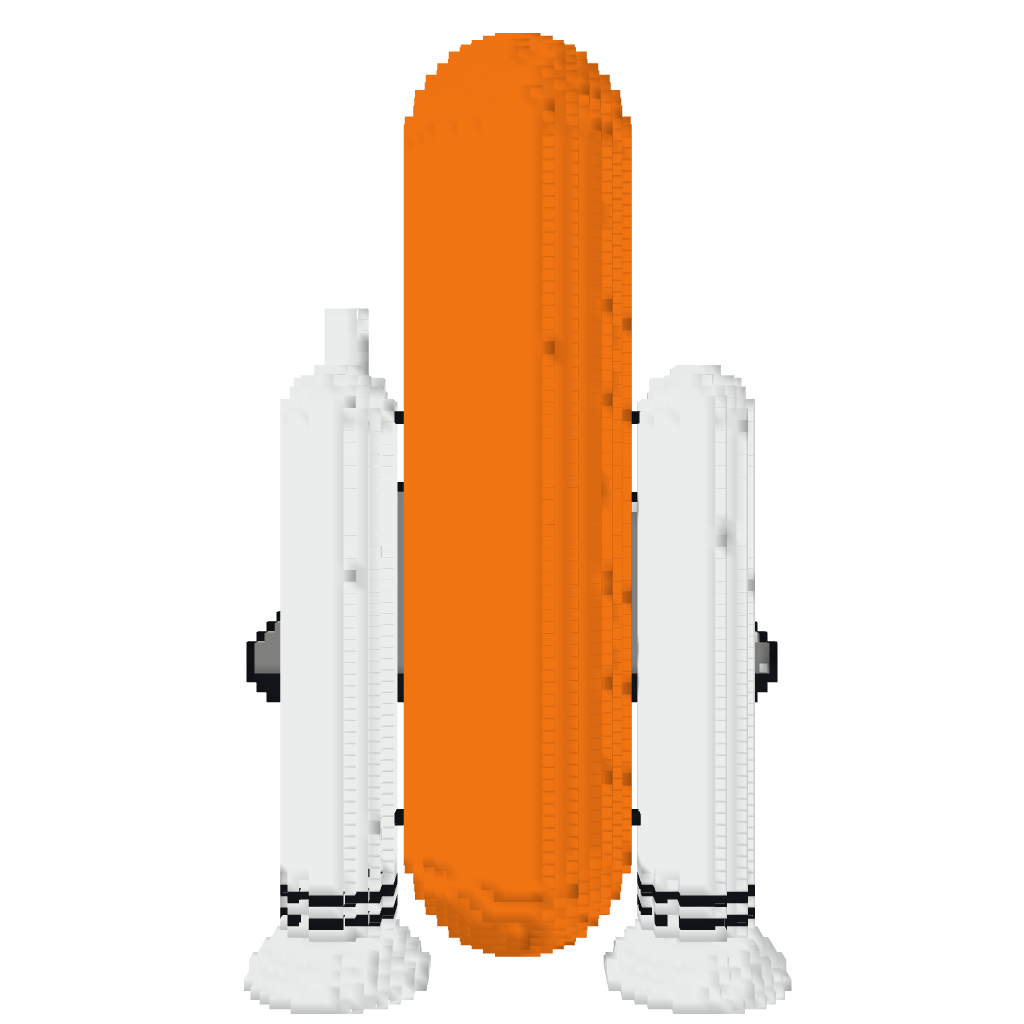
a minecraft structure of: Space Shuttle